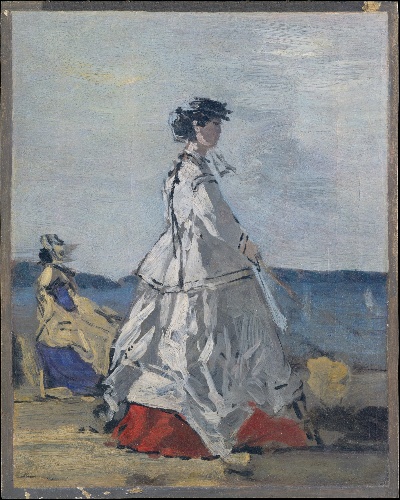
Title: Princess Pauline Metternich (1836–1921) on the Beach
Artist: Eugène Boudin
Artist bio: French, Honfleur 1824–1898 Deauville
Date: ca. 1865–67
Object type: Painting
Classification: Paintings
Medium: Oil on cardboard, laid down on wood
Dimensions: 11 5/8 x 9 1/4 in. (29.5 x 23.5 cm)
Department: European Paintings
Credit line: The Walter H. and Leonore Annenberg Collection, Gift of Walter H. and Leonore Annenberg, 1999, Bequest of Walter H. Annenberg, 2002
Accession year: 1999
Repository: Metropolitan Museum of Art, New York, NY
Tags: Princesses|Beaches|Women